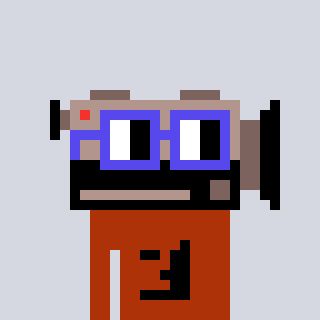
a pixel art character with square blue glasses, a camcorder-shaped head and a hotbrown-colored body on a cool background